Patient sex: M
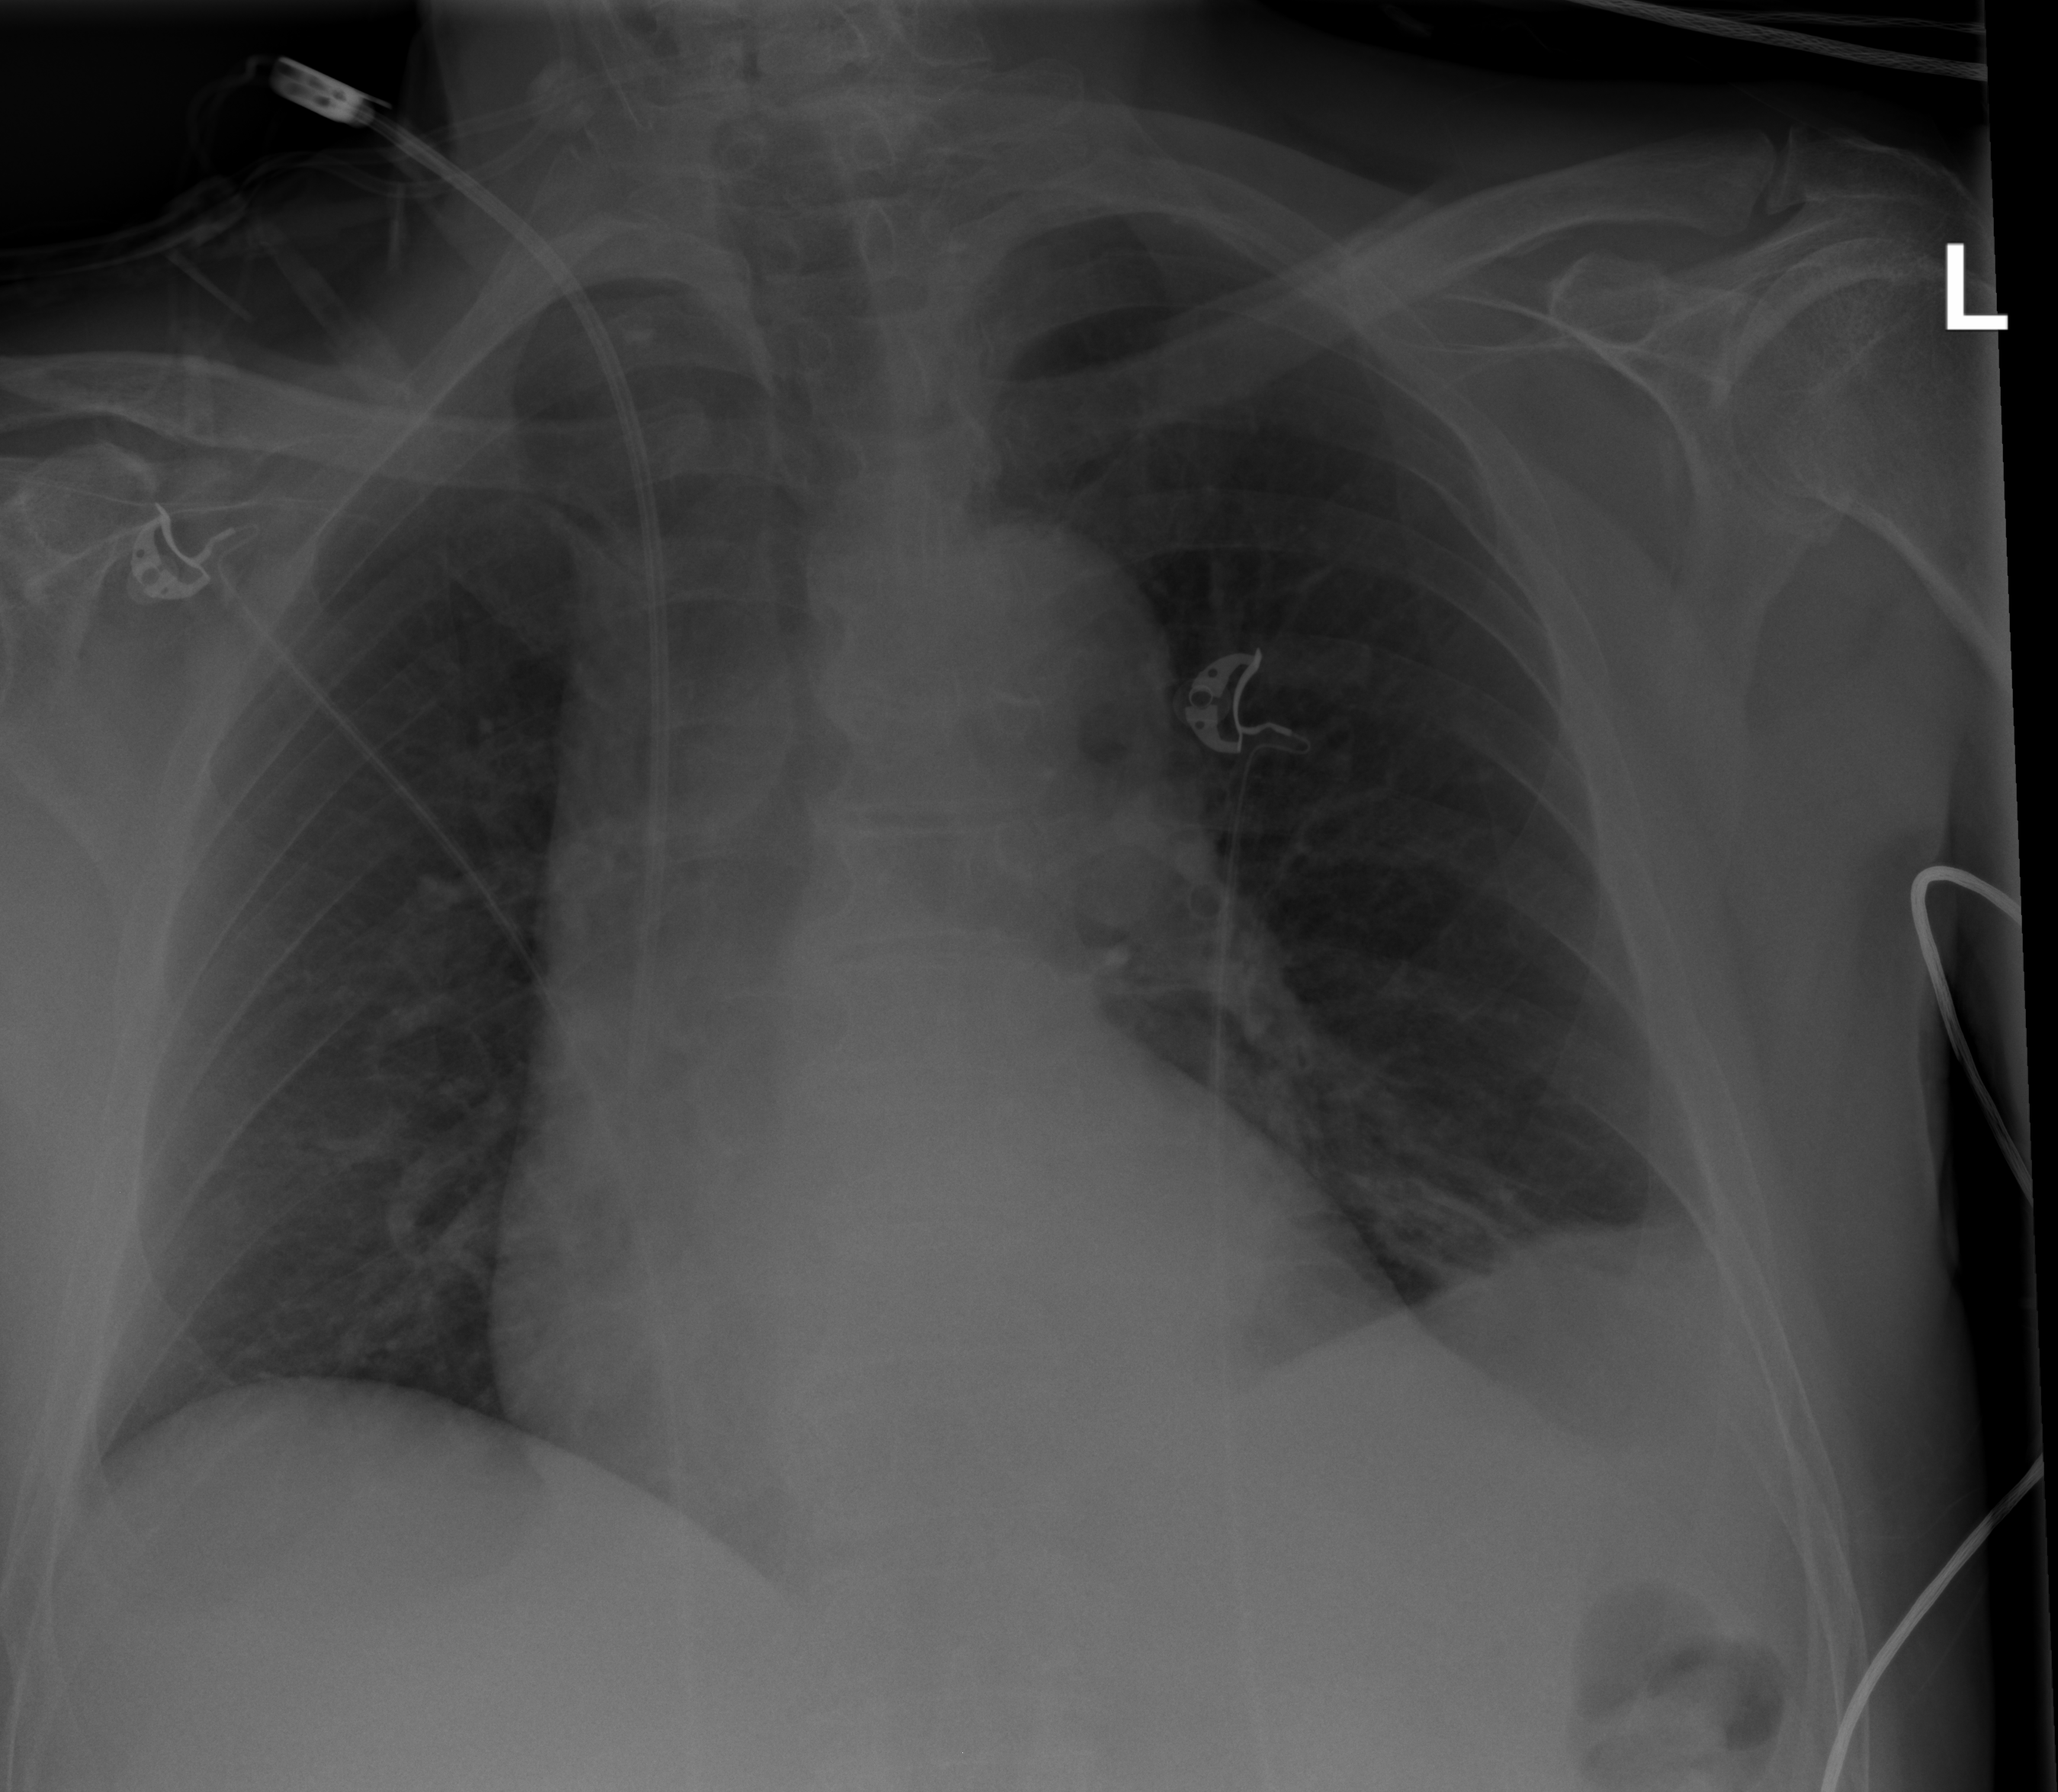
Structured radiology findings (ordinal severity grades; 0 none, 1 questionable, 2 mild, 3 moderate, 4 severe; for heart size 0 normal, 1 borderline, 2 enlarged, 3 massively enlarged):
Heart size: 1
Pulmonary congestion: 1
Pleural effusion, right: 0
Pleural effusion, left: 2
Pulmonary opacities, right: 0
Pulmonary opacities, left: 0
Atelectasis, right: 0
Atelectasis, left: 2